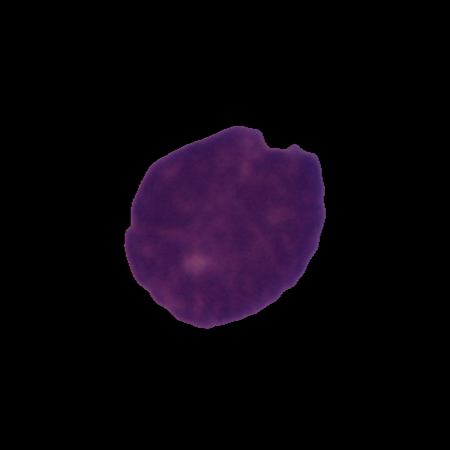
Label: cancer